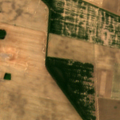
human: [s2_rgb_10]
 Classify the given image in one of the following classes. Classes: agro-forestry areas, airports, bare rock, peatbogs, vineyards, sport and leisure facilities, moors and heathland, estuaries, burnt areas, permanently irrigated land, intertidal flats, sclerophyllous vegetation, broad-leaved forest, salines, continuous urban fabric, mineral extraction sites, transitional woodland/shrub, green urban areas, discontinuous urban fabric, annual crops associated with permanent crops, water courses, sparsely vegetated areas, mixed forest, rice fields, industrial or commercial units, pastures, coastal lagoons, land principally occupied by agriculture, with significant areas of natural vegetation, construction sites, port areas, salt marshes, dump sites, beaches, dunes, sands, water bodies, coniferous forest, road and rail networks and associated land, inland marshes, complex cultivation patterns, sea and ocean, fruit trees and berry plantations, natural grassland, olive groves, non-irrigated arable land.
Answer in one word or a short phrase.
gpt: non-irrigated arable land